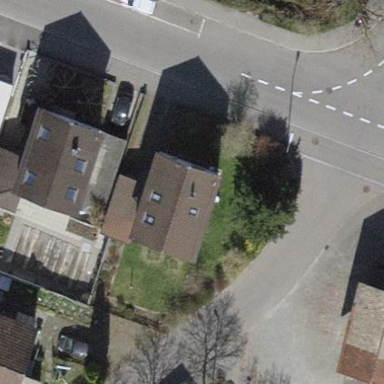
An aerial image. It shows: Detached building with gabled tile roof.